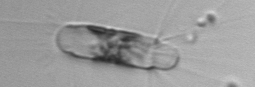
Label: Corethron_hystrix